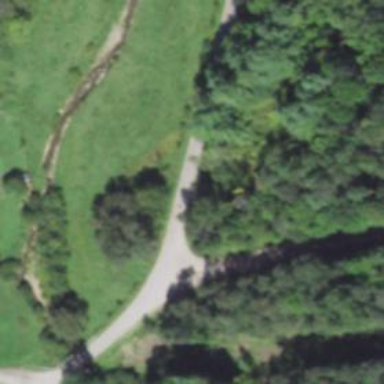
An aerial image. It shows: Unclassified road.